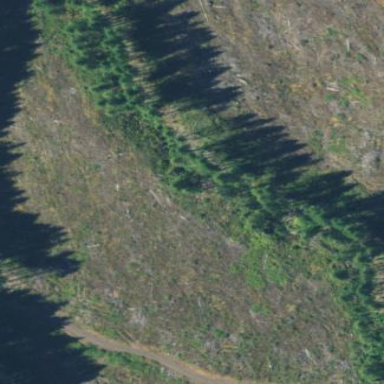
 likely man-made clearing in the landscape."